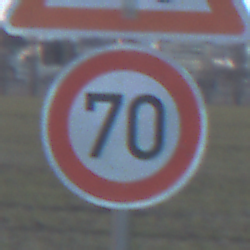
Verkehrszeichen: Geschwindigkeit70
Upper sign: RadverkehrRechts
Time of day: SunriseSunset
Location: Outdoor (Nature)
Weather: PartlyCloudy
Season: NotSpecified
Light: Natural